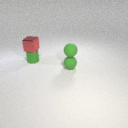
small green rubber sphere in front of small green metal cylinder